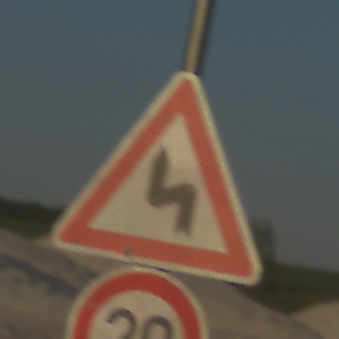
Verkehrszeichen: DoppelkurveZunaechstLinks
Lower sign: Geschwindigkeit20
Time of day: SunriseSunset
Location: Outdoor (Beach)
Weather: Clear
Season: NotSpecified
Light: Natural